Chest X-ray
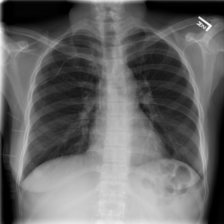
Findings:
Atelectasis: negative
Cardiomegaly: negative
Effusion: negative
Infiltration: positive
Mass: negative
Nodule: negative
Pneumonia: negative
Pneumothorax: negative
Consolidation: negative
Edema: negative
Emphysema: negative
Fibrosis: negative
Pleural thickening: negative
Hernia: negative